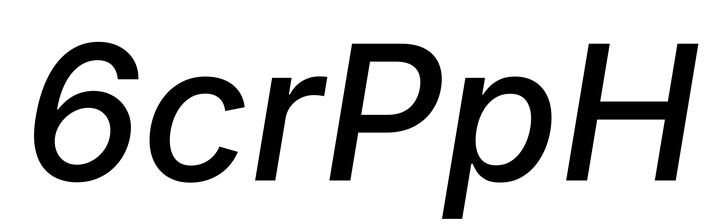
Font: Inter-Italic_Medium_Italic